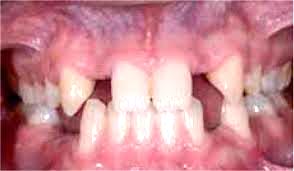
Condition: hypodontia